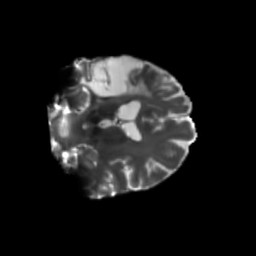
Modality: T2w
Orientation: coronal
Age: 49
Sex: male
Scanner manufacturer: siemens
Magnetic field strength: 3 T
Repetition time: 5.47 s
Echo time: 0.0854 s